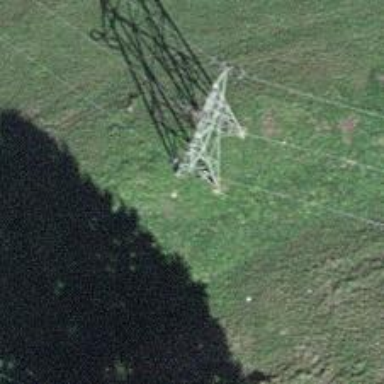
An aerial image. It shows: Utility pole as the man-made structure.